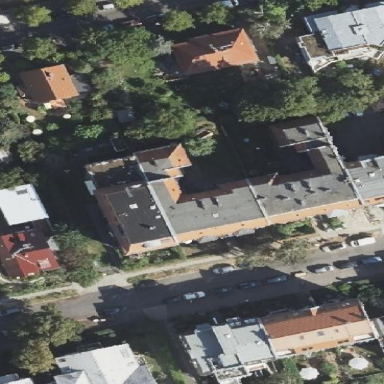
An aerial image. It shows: Image showing building with apartments.